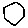
Label: hexagon